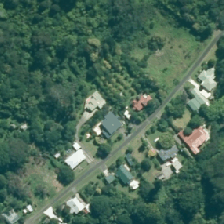
Land cover: urban_build_up